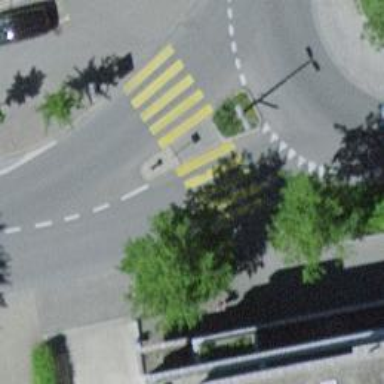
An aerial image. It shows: Uncontrolled road crossing with pedestrian island.